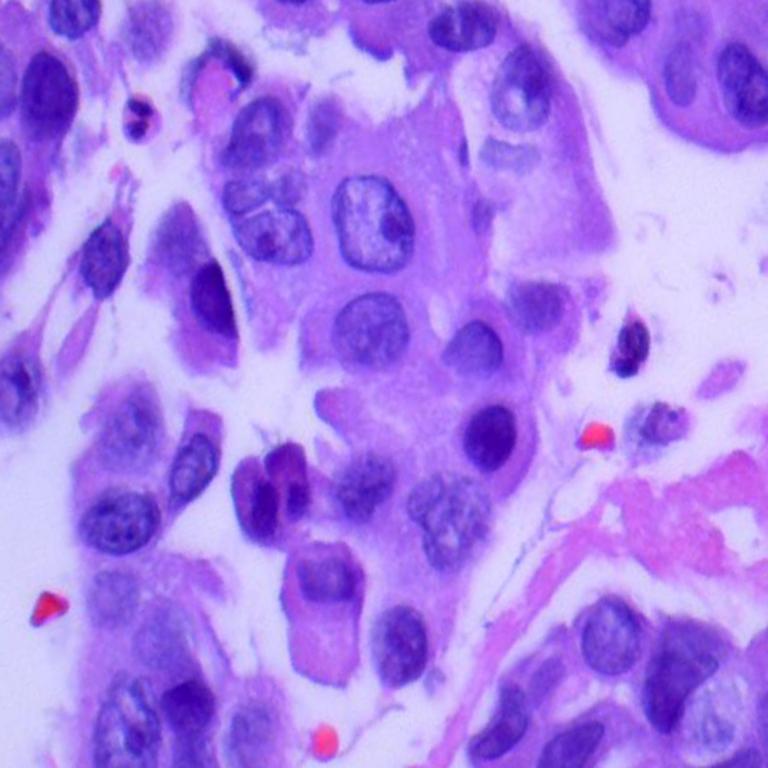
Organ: lung
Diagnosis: adenocarcinomas